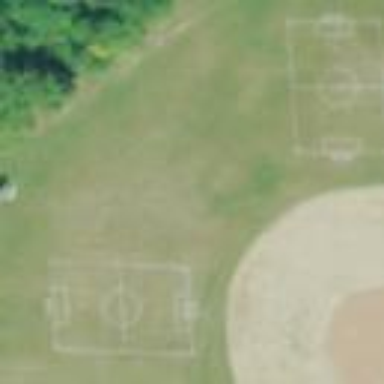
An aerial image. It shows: Soccer pitch designated for leisure and sports activities.